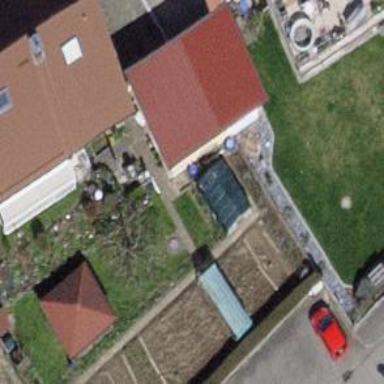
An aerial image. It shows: Group of garages.